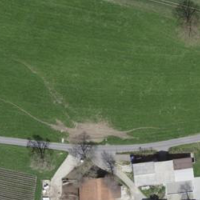
EUNIS habitat code: 52
Species observed at this site:
Veronica filiformis
Prunus spinosa